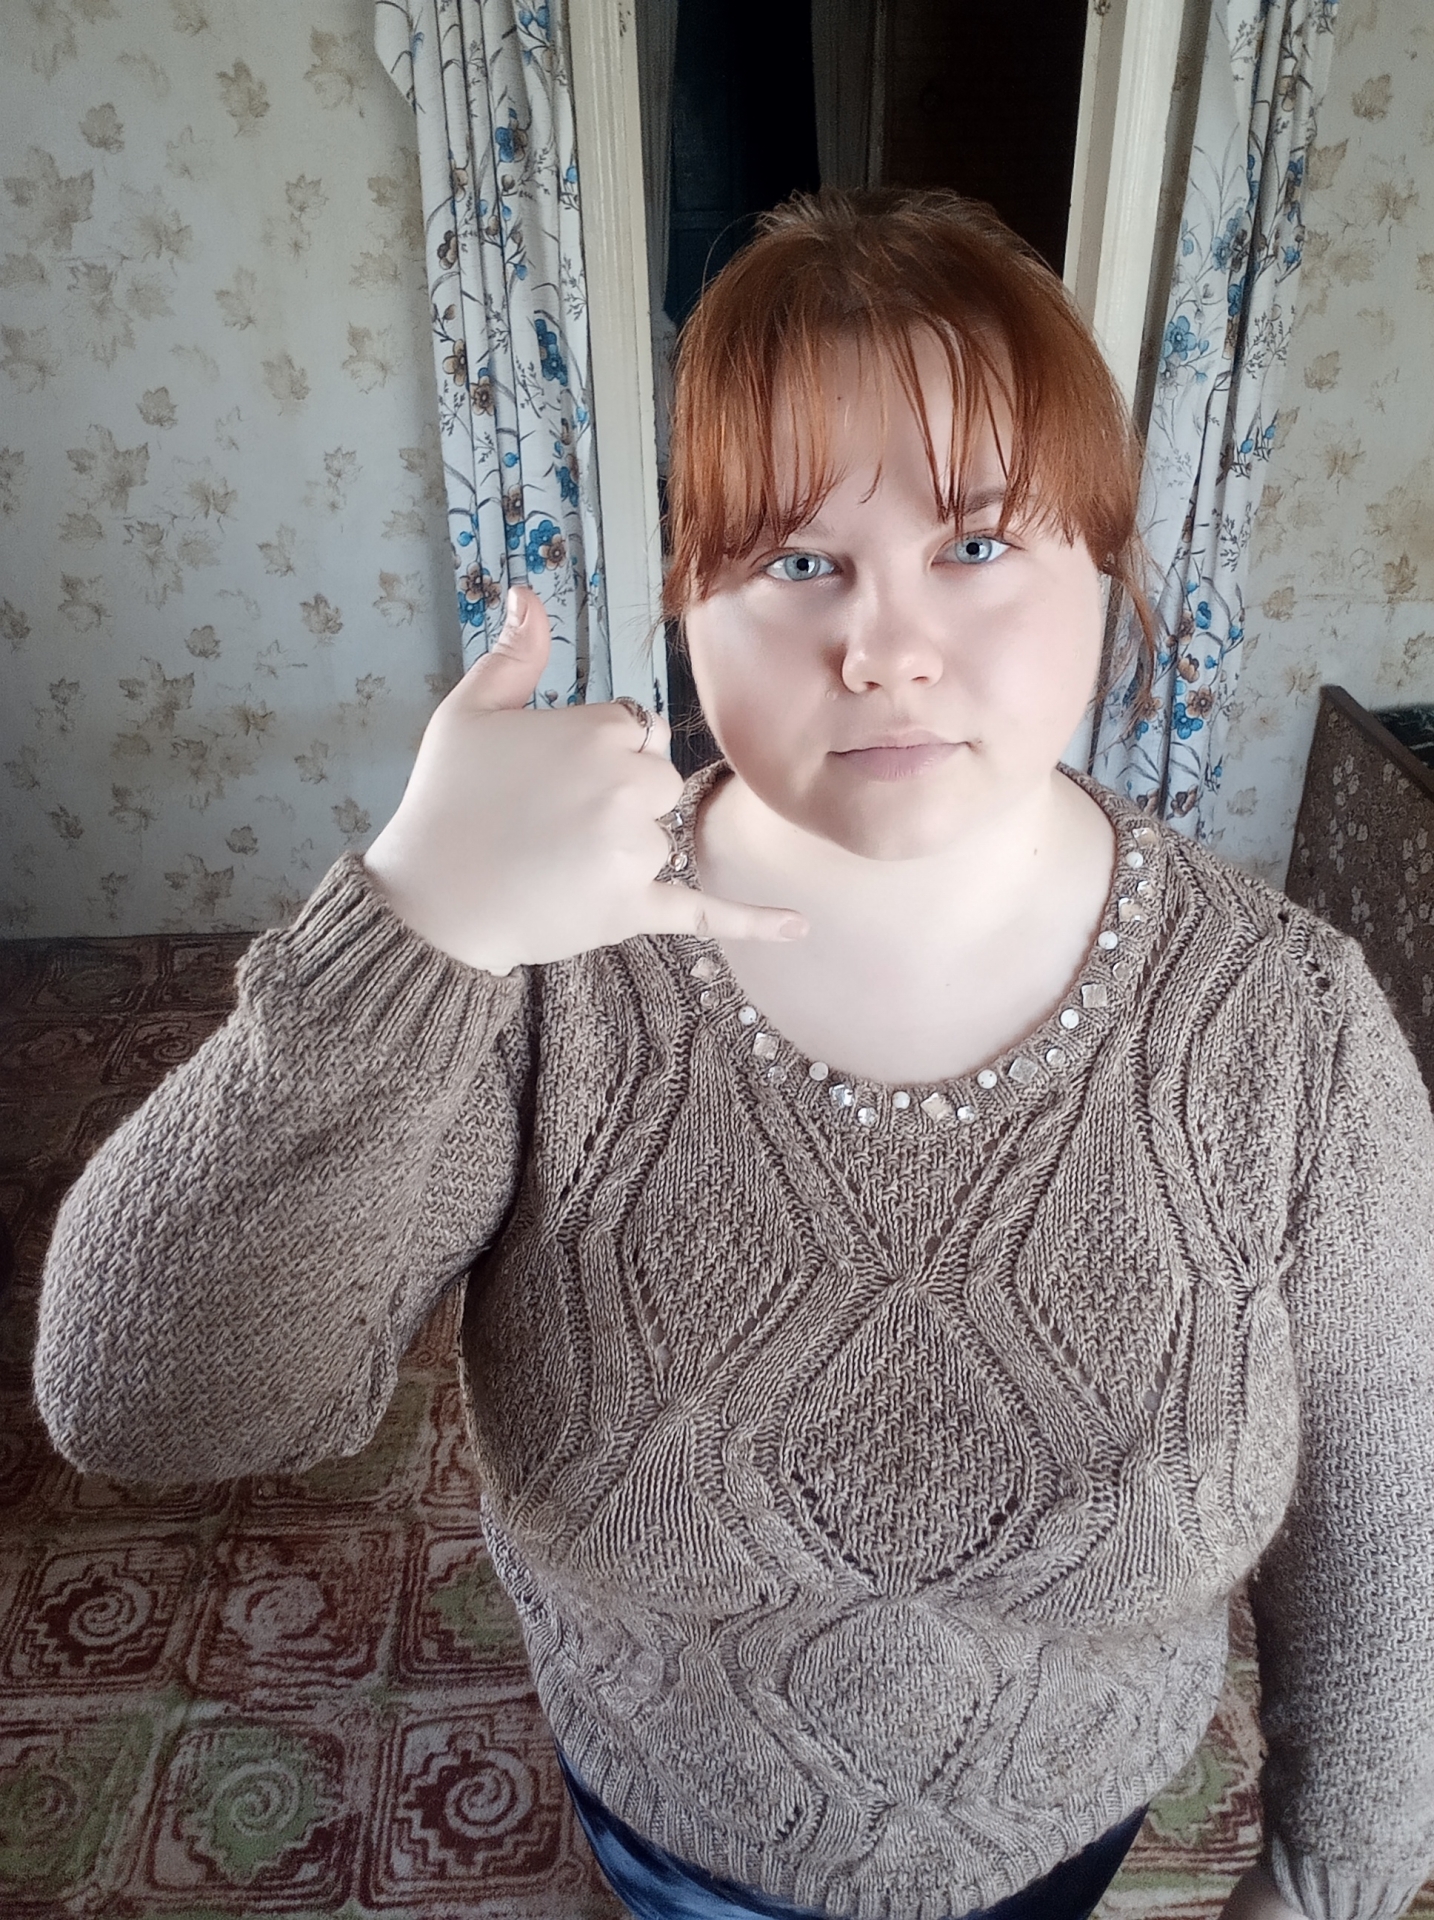
Label: clear